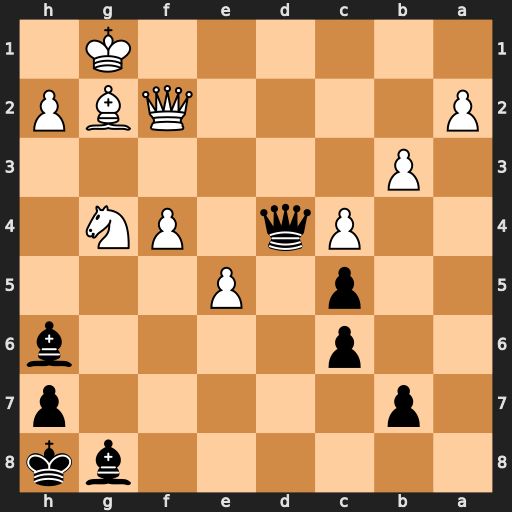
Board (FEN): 6bk/1p5p/2p4b/2p1P3/2Pq1PN1/1P6/P4QBP/6K1
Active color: b
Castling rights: -
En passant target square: -
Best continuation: Qd1+ Qf1 Qxg4